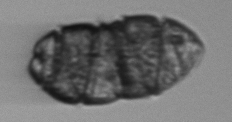
Label: Margalefidinium